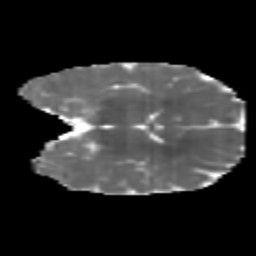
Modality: MD
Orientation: coronal
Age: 7
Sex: female
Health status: healthy